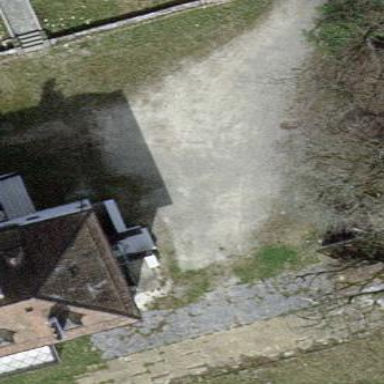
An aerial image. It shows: Driveway used for parking.